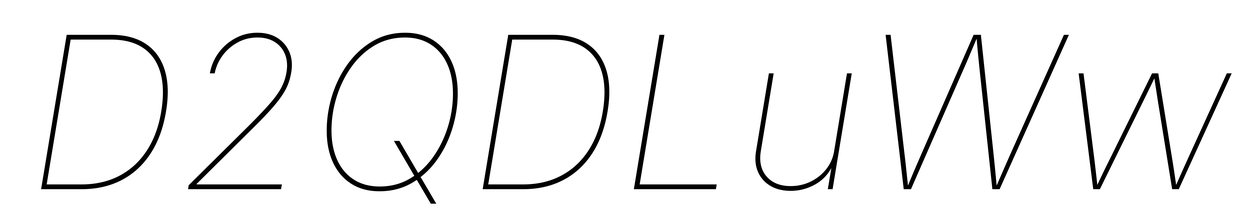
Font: Inter-Italic_Thin_Italic